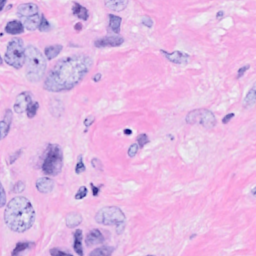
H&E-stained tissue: Breast